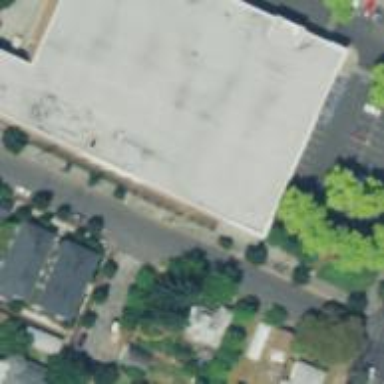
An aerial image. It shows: Supermarket building.